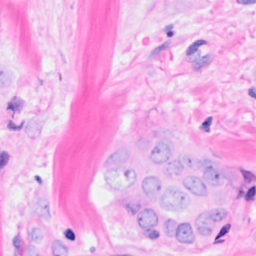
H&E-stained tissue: Breast